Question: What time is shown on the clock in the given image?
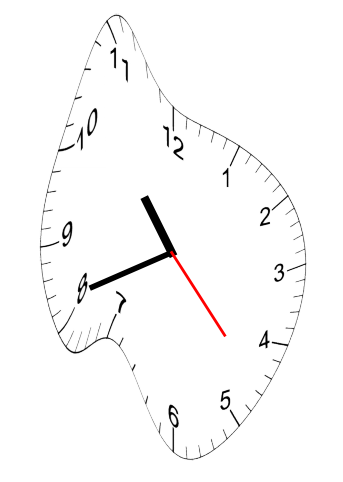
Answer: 10:41:23